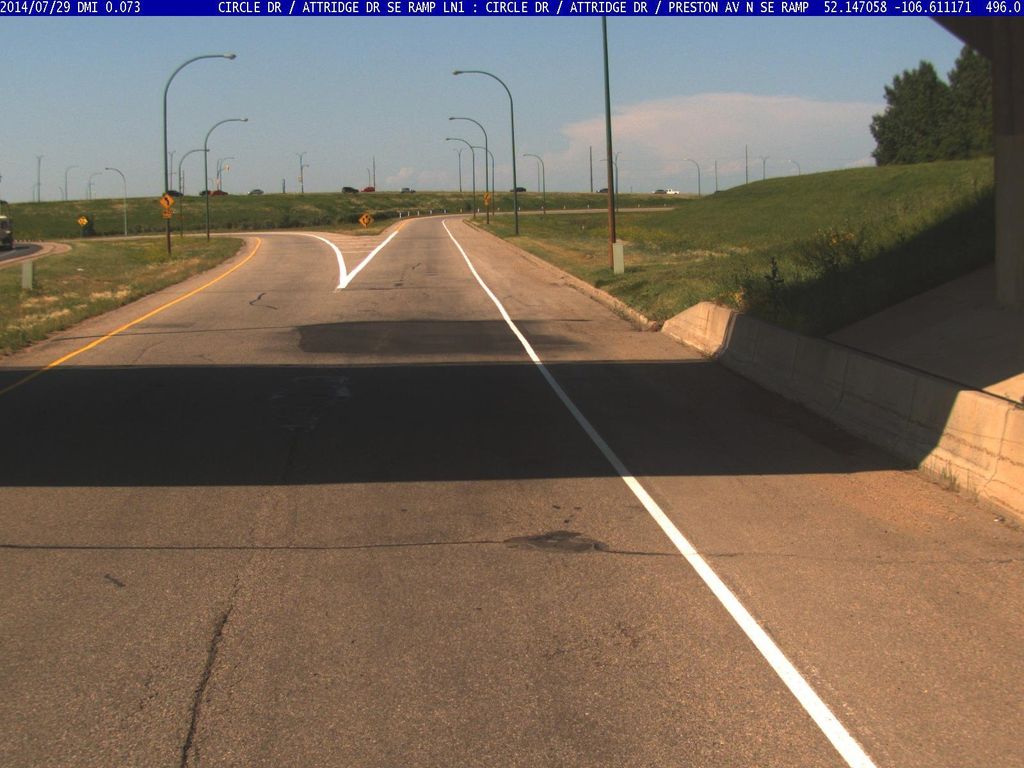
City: saskatoon